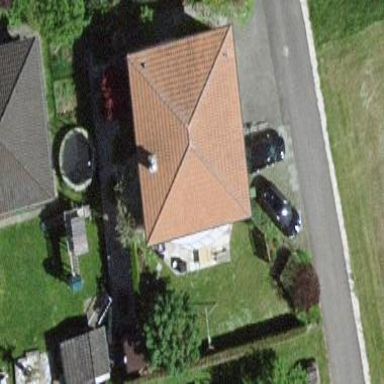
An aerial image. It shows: Residential building.